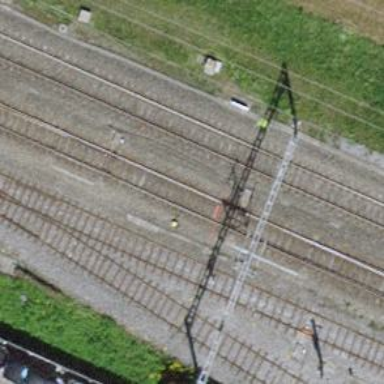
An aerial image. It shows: Railway switch.